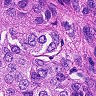
Metastatic tissue present: yes